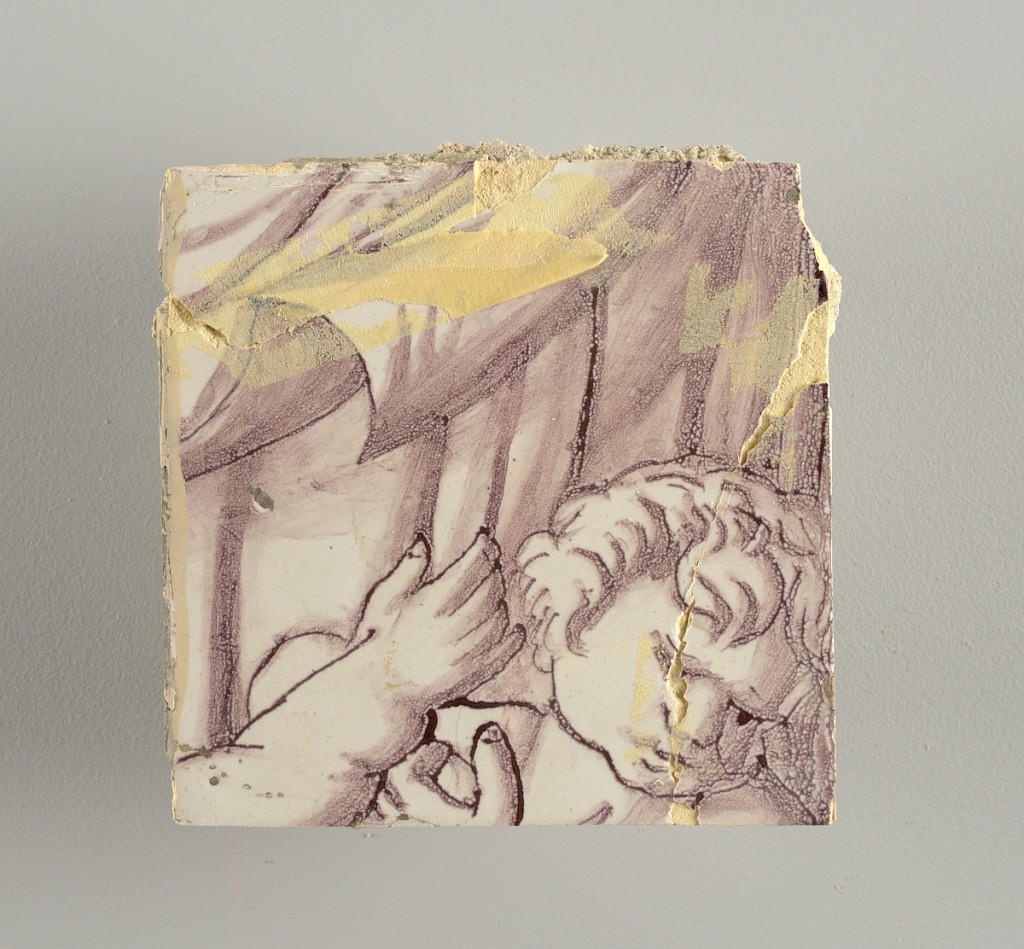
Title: Tile wall facing
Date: ca. 1725
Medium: Tin-glazed earthenware, underglaze
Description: Horizontal rectangle.  Thirty tiles wide and twenty-three tiles high with opening for fireplace eleven tiles wide and ten high.  Foliage arabesques disposed about three vertical axes from which are emphazised by urns at center and right, and at left by the figure of a standing woman carrying an infant on her arm and accompanied by two children.